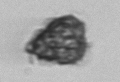
Label: Syracosphaera_pulchra